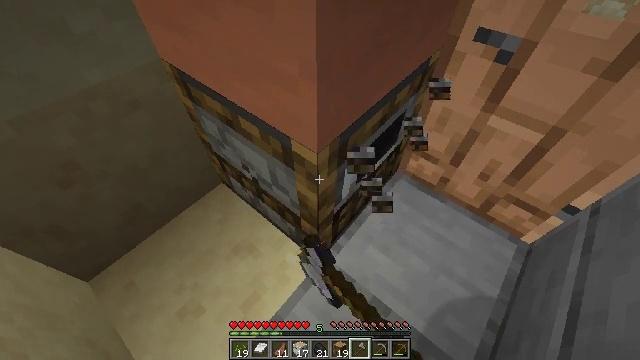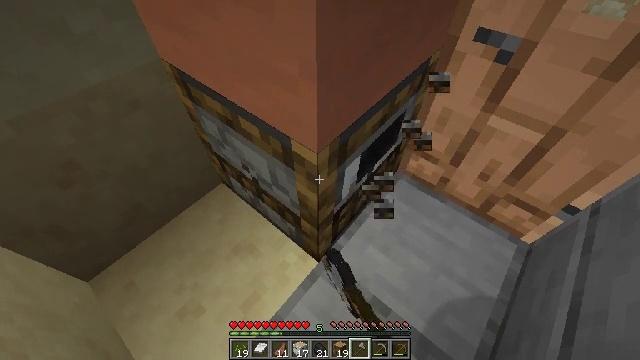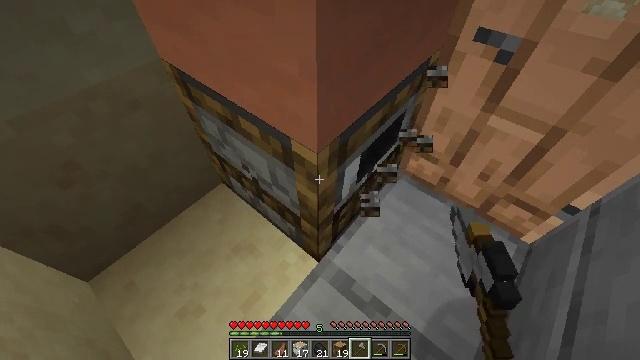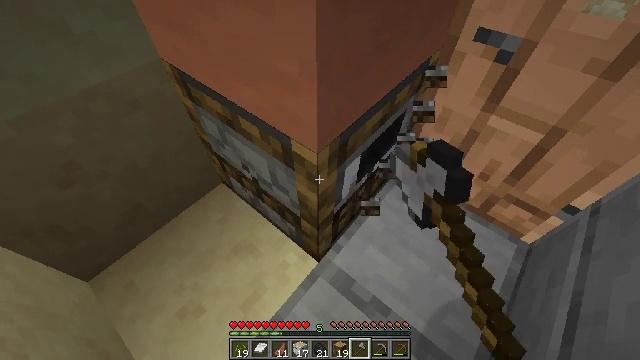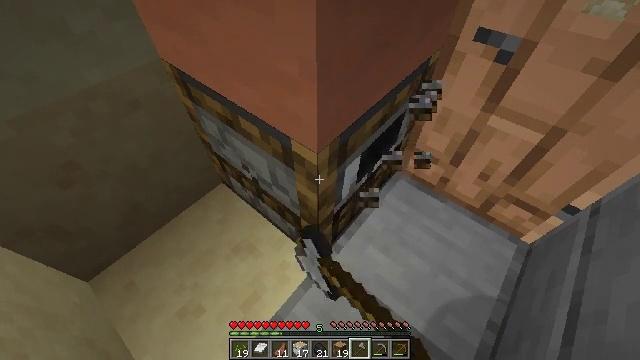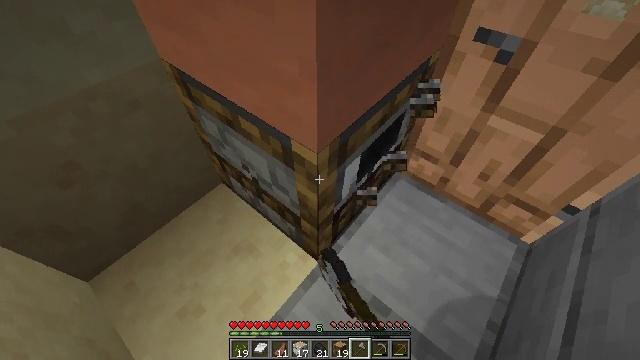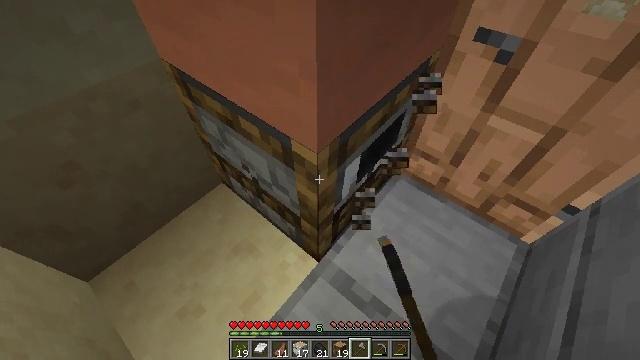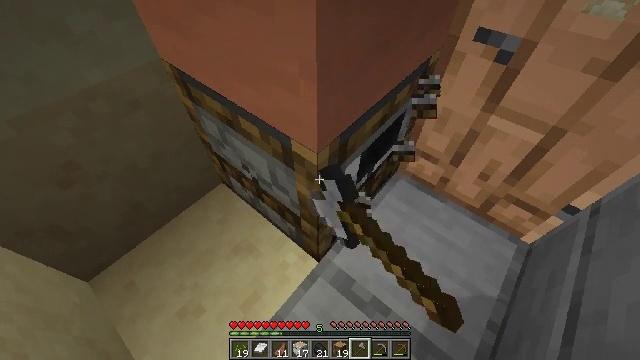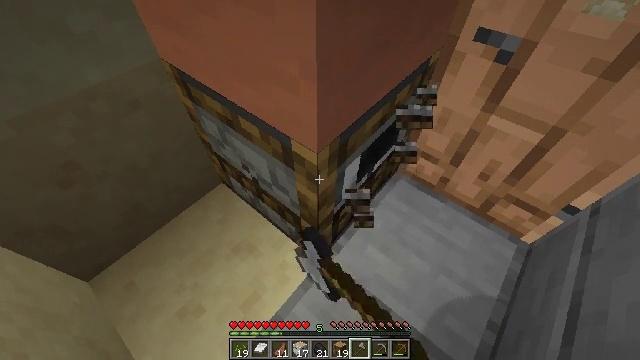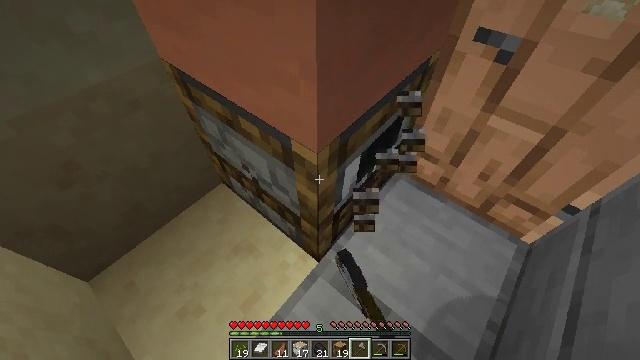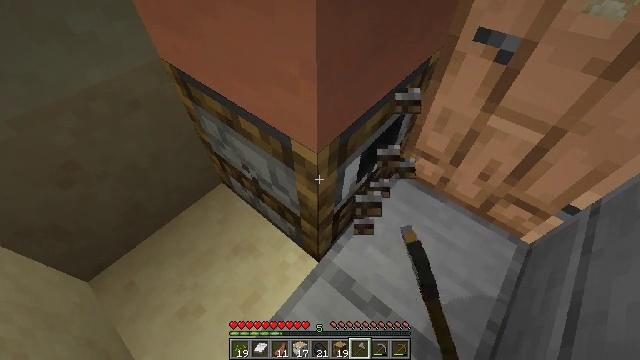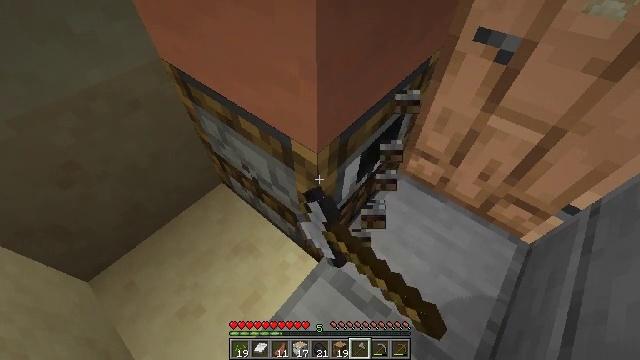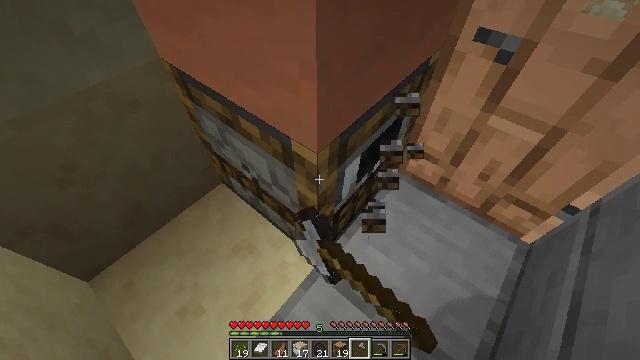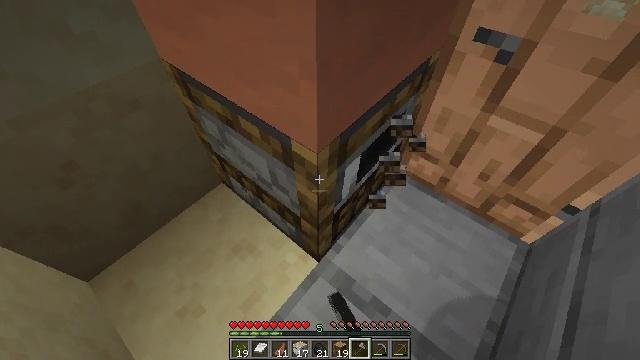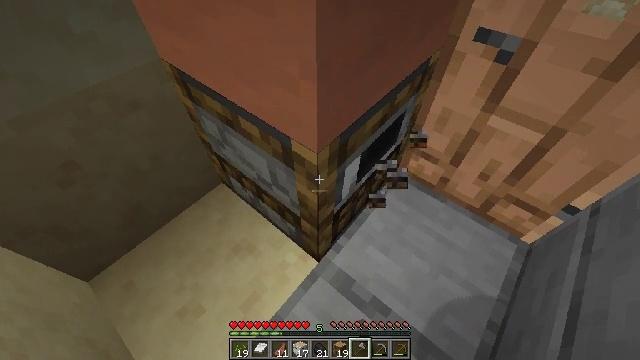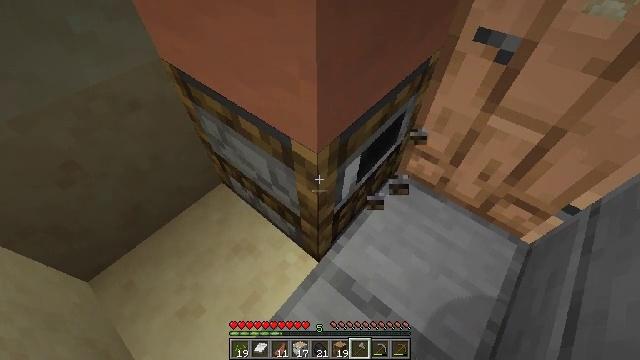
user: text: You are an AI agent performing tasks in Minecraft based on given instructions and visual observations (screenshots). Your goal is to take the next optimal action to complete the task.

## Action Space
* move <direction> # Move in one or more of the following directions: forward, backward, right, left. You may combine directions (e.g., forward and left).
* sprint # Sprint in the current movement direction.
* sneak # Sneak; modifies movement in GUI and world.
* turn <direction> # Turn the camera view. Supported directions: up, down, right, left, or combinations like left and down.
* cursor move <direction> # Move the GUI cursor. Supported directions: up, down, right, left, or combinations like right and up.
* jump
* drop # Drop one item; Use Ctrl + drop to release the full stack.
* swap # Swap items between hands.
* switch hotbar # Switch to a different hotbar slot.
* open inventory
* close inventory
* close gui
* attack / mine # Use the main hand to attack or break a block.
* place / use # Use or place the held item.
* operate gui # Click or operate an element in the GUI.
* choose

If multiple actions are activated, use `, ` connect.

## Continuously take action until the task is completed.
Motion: motion action
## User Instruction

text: Retrieve the smoker into your inventory.
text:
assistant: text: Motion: attack / mine
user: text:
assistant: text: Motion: attack / mine
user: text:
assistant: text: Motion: attack / mine
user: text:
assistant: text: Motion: attack / mine
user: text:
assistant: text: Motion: attack / mine
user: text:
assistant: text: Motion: attack / mine
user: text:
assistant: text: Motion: attack / mine
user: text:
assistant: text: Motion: attack / mine
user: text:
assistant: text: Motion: attack / mine
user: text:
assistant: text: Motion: attack / mine
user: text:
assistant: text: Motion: attack / mine
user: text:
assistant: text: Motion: attack / mine
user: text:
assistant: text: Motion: no_op
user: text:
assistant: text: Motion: no_op
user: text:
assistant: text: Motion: no_op
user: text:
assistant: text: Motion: no_op
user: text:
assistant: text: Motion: no_op
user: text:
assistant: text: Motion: no_op
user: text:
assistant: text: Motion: no_op
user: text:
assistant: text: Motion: no_op
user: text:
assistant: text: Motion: no_op
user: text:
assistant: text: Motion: no_op
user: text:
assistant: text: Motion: no_op
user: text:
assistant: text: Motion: attack / mine
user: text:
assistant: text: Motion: attack / mine
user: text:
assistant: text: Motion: attack / mine
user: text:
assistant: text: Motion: attack / mine
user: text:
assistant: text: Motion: attack / mine
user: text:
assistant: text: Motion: attack / mine
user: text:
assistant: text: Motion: attack / mine